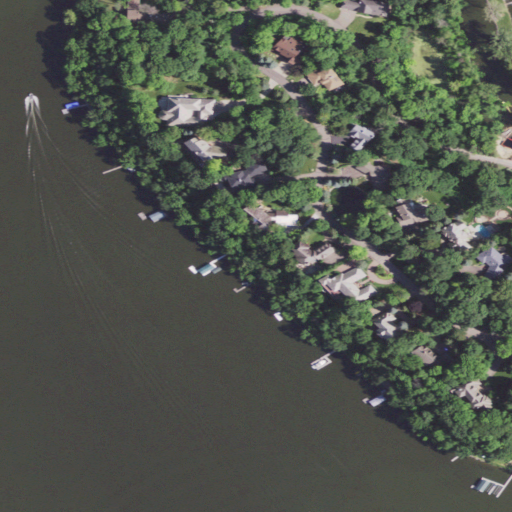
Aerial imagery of cliff(s) in Minnesota named Eagle Bluff containing open water, open development, low intensity development, deciduous forest, and medium intensity development